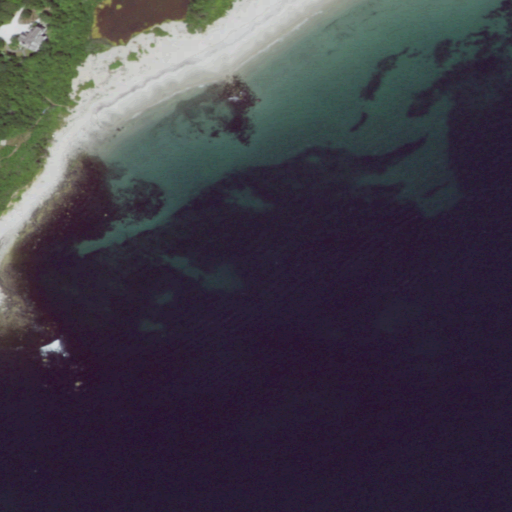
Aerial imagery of island in New York named Gatanby Rock containing open water, barren land, deciduous forest, grassland, and low intensity development